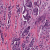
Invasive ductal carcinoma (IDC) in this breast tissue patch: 1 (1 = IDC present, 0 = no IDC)